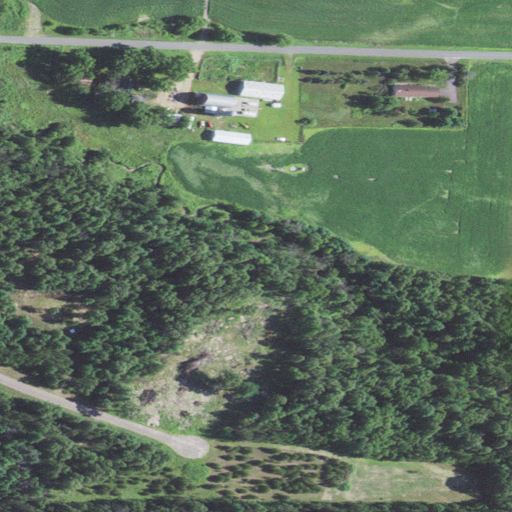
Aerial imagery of valley in Wisconsin named German Valley containing cultivated crops, mixed forest, evergreen forest, open development, deciduous forest, pasture, low intensity development, medium intensity development, and shrub